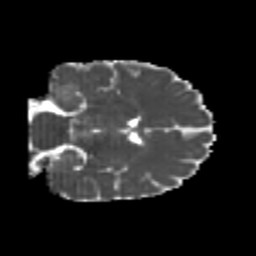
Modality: MD
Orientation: coronal
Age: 21
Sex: male
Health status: healthy
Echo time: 0.074 s